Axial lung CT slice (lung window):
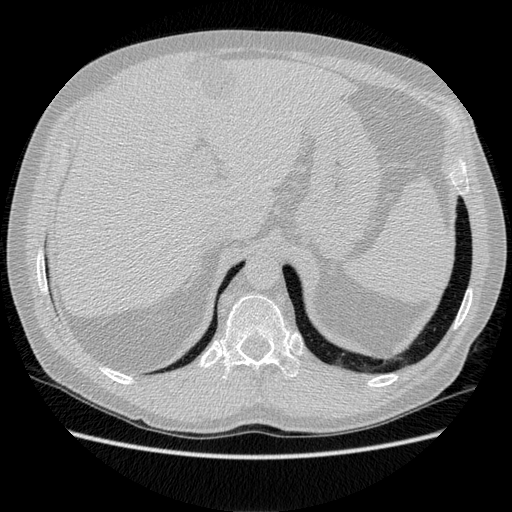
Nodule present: no